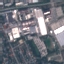
Label: Industrial